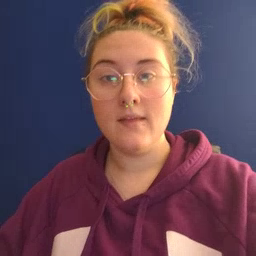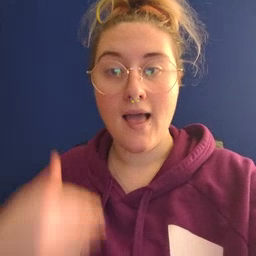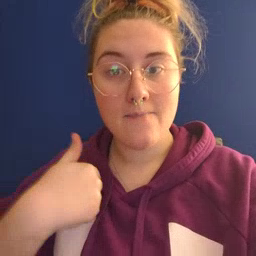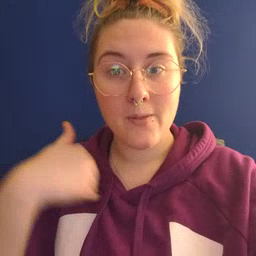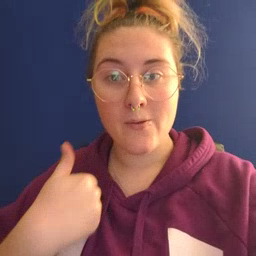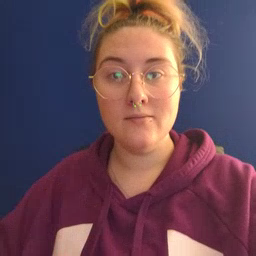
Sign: animal